Interaction volume radius: 5 \u00c5
Interaction volume height: 20 \u00c5
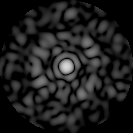
Disorder parameter: 0.8456